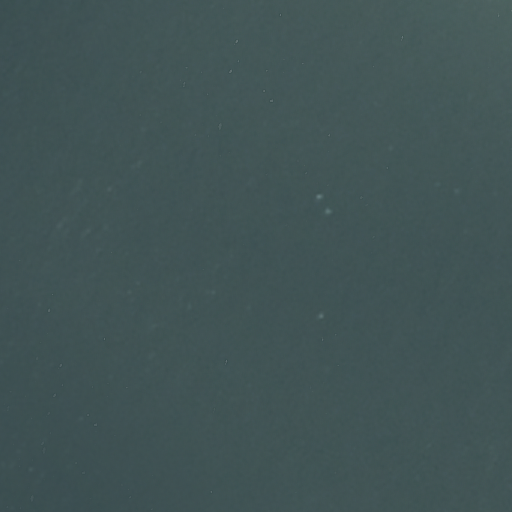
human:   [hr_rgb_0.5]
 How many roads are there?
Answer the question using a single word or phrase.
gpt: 3

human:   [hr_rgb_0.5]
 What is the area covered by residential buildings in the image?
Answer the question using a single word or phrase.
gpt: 0m2

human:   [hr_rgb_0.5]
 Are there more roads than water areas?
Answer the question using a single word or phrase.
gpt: yes

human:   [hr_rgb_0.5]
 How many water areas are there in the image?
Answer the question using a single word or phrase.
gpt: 1

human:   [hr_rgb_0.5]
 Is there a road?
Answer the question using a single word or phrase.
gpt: yes

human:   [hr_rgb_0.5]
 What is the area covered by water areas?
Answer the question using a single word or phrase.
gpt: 10618m2

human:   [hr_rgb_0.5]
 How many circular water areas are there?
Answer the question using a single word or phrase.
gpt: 0

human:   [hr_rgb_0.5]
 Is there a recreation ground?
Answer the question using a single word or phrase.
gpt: no

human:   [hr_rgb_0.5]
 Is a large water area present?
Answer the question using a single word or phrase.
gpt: yes

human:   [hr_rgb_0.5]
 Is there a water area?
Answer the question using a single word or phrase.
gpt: yes

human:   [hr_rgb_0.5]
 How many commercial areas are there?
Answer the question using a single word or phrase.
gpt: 0

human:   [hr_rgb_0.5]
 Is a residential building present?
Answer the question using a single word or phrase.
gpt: no

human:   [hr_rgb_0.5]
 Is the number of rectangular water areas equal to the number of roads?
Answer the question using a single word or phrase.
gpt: no

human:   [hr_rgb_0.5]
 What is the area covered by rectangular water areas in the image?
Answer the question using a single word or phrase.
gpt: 10618m2

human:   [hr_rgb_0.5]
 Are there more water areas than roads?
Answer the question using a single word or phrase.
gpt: no

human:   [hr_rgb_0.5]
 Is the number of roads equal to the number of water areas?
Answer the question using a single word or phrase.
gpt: no

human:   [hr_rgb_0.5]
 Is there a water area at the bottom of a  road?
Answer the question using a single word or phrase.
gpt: no

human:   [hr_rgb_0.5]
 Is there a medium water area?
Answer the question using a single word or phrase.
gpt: no

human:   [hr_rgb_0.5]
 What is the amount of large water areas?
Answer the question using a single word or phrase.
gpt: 1

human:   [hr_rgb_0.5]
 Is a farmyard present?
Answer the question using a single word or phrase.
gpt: no

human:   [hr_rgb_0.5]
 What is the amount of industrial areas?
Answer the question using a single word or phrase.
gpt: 0

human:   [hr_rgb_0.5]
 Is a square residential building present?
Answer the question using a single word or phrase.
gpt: no

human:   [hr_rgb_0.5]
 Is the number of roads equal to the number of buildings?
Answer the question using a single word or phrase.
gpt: no

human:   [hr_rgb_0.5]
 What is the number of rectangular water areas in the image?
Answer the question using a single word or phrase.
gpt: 1

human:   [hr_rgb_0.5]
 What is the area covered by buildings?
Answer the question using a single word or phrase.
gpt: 0m2

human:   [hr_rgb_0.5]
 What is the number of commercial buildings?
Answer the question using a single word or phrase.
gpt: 0

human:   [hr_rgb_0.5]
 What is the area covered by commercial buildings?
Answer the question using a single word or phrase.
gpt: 0m2

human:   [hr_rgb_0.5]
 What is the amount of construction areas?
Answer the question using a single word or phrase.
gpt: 0

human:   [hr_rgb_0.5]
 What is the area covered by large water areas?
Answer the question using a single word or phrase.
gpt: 10618m2

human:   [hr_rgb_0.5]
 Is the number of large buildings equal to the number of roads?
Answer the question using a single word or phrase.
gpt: no

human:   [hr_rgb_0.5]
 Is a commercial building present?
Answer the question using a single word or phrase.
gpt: no

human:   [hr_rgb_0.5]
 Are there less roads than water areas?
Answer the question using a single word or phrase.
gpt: no

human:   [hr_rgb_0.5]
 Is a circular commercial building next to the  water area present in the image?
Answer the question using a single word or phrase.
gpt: no

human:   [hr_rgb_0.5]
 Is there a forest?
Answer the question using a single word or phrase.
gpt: no

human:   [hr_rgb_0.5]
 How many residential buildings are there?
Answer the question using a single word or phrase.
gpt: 0

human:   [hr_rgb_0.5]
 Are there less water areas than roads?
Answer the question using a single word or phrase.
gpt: yes

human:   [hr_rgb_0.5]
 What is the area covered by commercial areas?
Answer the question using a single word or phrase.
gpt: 0m2

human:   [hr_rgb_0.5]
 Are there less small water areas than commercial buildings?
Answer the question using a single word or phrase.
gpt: no

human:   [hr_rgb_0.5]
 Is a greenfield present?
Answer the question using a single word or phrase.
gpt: no

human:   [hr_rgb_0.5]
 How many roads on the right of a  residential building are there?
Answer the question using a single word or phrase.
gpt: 0

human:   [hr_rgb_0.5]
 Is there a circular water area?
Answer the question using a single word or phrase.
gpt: no

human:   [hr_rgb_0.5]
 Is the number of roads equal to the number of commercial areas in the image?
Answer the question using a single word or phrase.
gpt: no

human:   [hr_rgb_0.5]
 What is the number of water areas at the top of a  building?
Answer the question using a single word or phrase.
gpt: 0

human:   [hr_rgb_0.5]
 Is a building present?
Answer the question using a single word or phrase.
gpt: no

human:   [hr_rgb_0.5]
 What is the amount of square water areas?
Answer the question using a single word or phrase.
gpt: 0

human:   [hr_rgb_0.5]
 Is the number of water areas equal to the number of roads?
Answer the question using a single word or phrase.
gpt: no

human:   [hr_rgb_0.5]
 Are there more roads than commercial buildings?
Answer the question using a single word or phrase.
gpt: yes

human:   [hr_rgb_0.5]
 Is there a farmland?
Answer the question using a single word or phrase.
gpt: no

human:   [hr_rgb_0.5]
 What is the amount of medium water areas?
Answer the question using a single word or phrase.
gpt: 0

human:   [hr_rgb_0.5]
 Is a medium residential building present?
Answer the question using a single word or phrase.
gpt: no

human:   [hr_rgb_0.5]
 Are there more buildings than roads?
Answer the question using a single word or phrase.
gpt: no

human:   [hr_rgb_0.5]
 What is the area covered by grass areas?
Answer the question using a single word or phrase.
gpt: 0m2

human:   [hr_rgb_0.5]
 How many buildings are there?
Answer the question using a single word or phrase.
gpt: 0

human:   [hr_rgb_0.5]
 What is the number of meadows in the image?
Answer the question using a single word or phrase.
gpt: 0

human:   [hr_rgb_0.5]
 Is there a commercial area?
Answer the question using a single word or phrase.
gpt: no

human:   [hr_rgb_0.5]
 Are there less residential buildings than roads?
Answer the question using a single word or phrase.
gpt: yes

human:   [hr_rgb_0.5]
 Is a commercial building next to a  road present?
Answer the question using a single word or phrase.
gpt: no

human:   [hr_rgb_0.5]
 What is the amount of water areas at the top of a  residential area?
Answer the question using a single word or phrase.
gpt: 0

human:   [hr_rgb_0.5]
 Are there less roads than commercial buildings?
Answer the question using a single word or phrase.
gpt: no

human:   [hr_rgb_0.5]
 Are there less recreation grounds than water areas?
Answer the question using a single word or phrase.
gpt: yes

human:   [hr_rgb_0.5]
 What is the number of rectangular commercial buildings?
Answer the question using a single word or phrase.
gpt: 0

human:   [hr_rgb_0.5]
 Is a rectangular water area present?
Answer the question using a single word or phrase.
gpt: yes

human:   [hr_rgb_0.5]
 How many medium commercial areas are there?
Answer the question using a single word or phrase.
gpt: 0

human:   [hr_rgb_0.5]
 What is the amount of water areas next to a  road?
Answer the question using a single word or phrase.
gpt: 1